Question: I have a scrolling game, like Jetpack Joyride, where the player is running in a tunnel-like background. I have gravity and jetpack, so I can get off screen if I hold it long enough.
Now when I generate background I use this code:
'''
background.physicsBody = [SKPhysicsBody bodyWithEdgeFromPoint:CGPointMake(0, 74) toPoint:CGPointMake(background.size.width, 74)];
'''
But it makes only the bottom edge, and I want it also to have top edge.
Making edges with rectangle doesn't work since I have endless background, and new one is added after this ends, so I can't have physics edges on left and right sides.
Here is the image, I want the black edges to have collision properties.

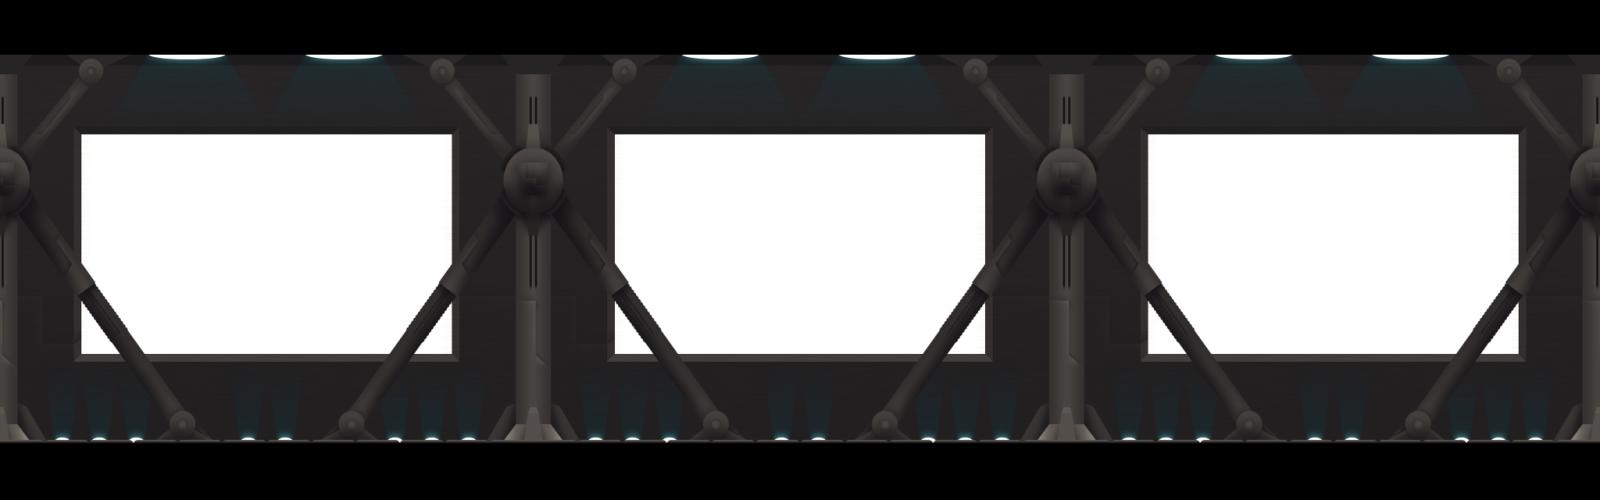
Answer: You can create a second 'SKPhysicsBody' using 'bodyWithEdgeFromPoint:toPoint:' and attach it to an invisible 'SKNode' that is positioned at the top edge of your background.